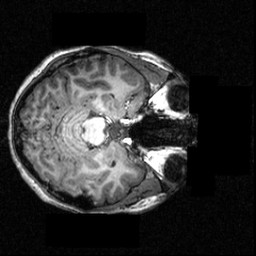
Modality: T1w
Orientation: axial
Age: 19
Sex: female
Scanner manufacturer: siemens
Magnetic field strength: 3.951 T
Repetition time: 1.5 s
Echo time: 0.00335 s